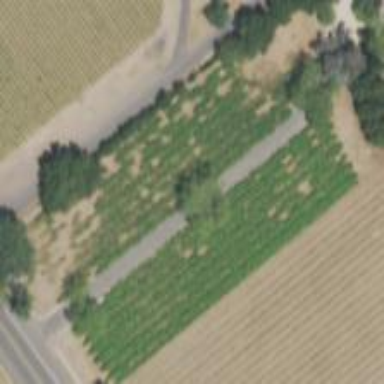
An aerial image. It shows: Vineyard with wine grapes as the crop.